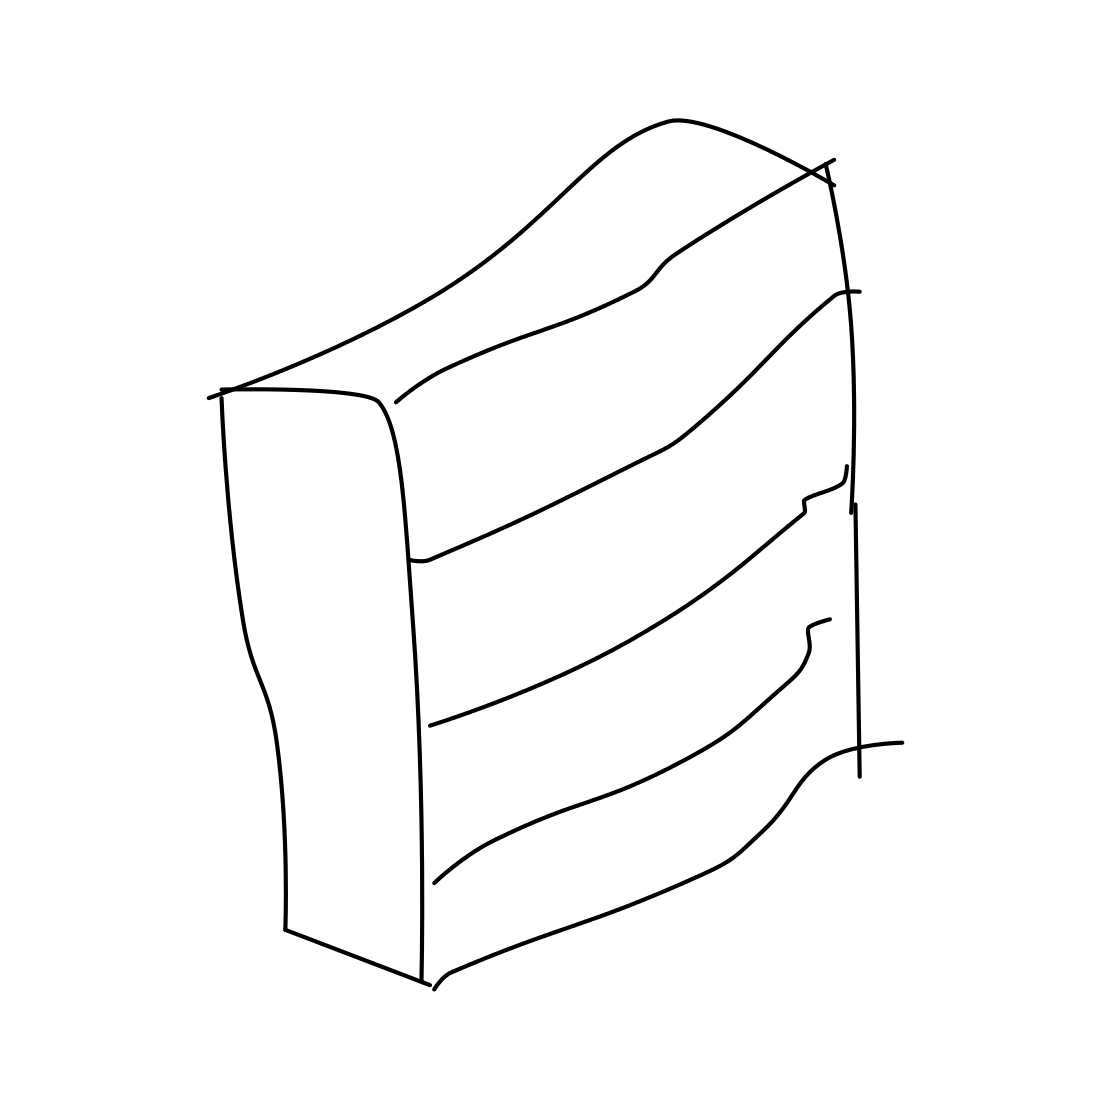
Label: bookshelf